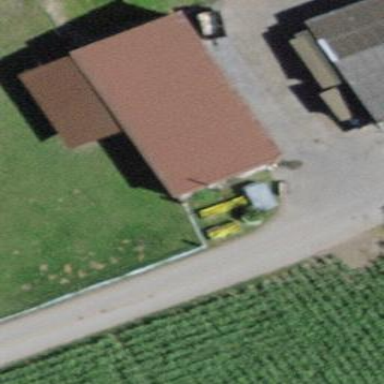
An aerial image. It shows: Shed building.